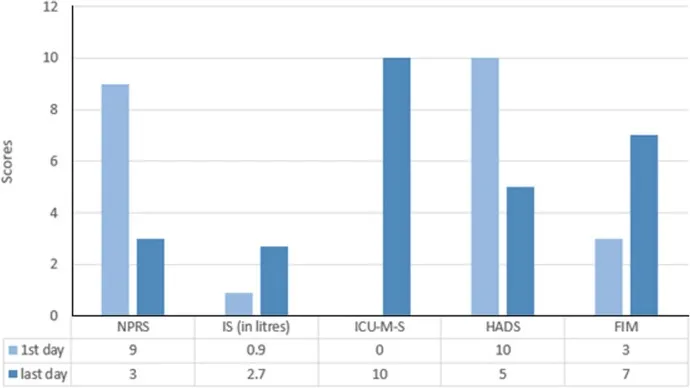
pre and post physiotherapy rehabilitation, scores on outcome measure response.
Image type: chart (chart)